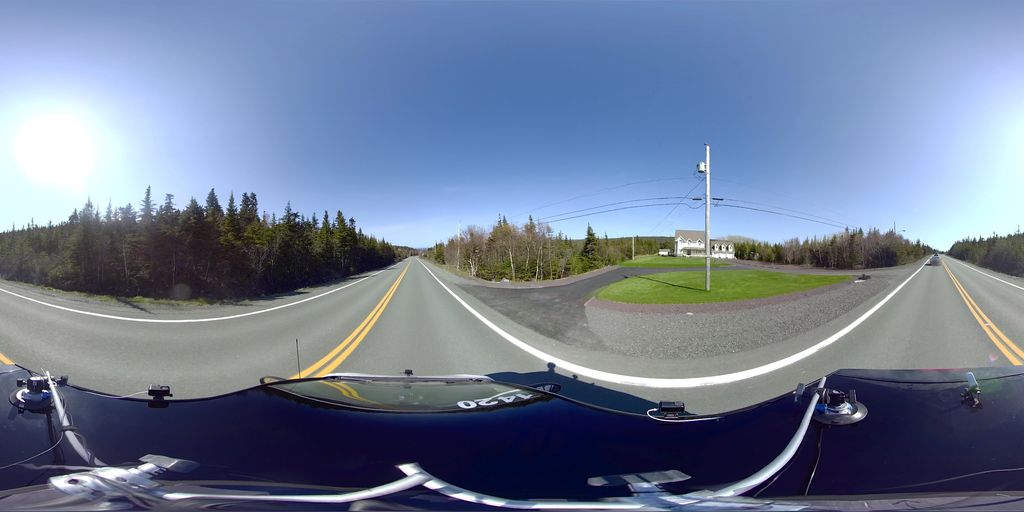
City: st_johns